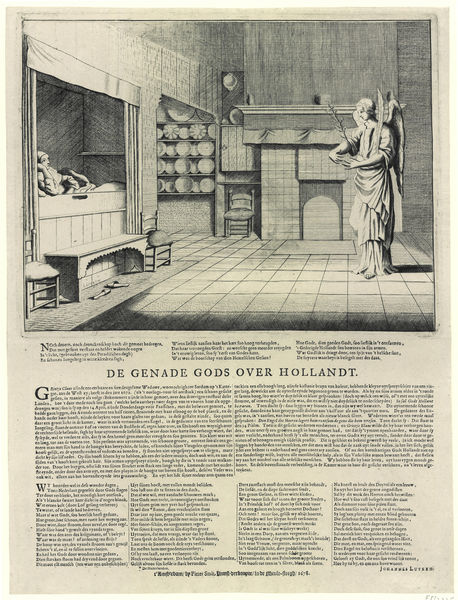
Titel: De verschijning van een engel aan Grietje Claes te Zaandam
Künstler: Jan Luyken
Standort: Amsterdam
Institution: Rijksmuseum
Schlagwörter: flügel, weiß, blume, frau, grau, raum, schwarz, stuhl, regal, wand, teller, tod, holland, spiegel, kamin, engel, schrift, schrank, schlafen, bank, bett, bad, nische, rechteck, druck, stich, fliesen, illustration, text, zeitung, lilie, küche, holländisch, heilig, alkoven, artikel, pantofffel, de genade gods over hollandt, niederländsich, gnade gottes